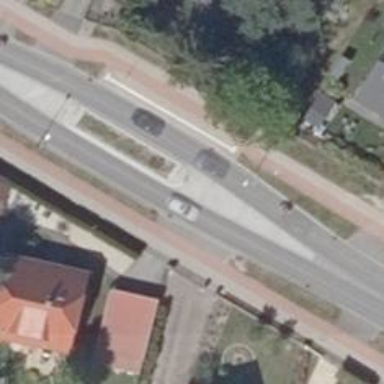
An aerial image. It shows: Traffic calming island.